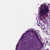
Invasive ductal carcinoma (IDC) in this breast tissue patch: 0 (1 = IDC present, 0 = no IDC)